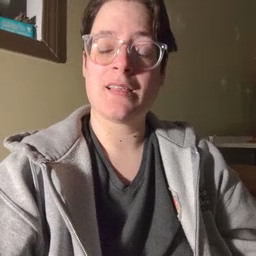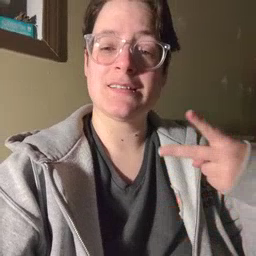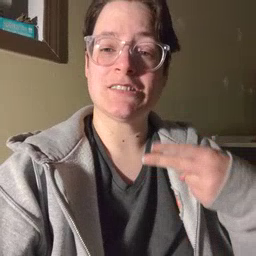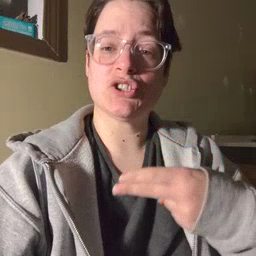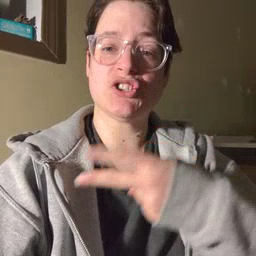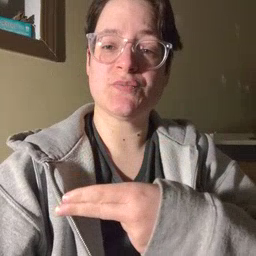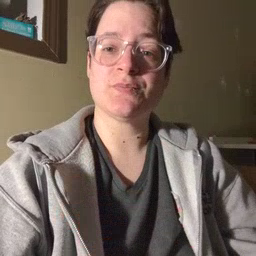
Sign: scissors